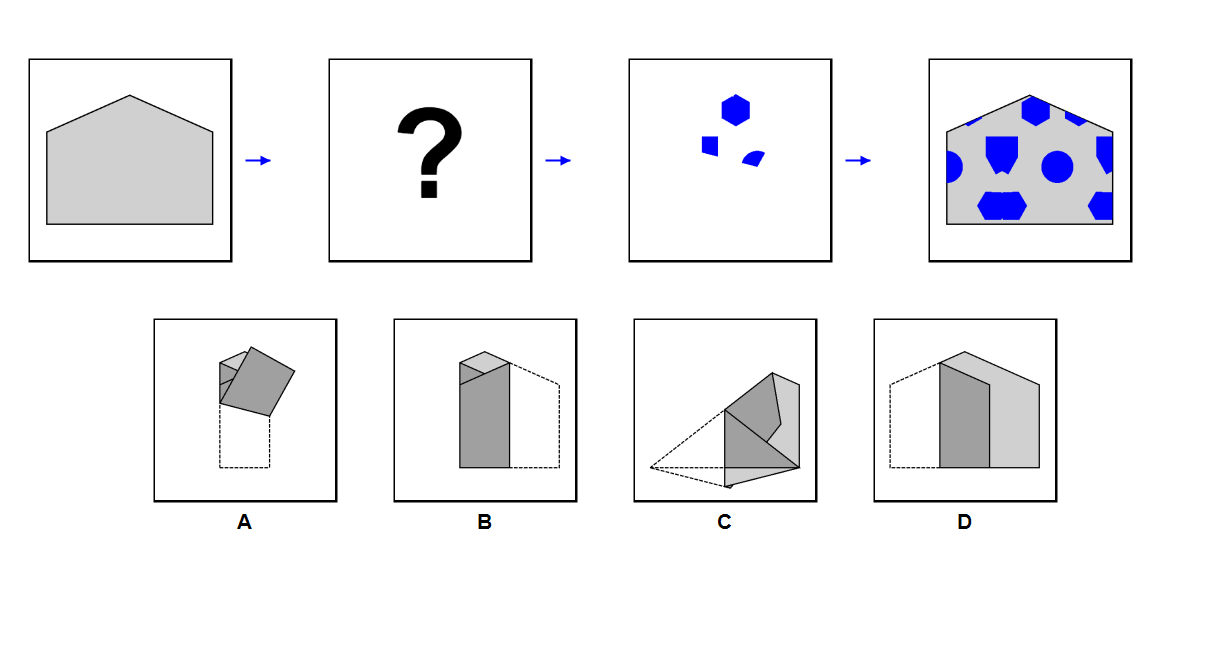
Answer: C